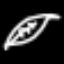
Label: leaf